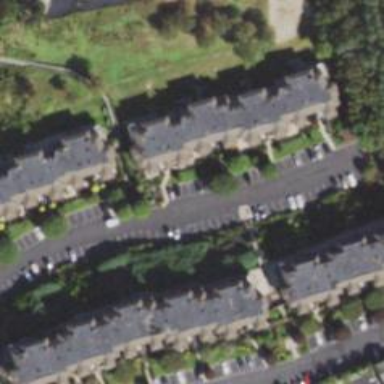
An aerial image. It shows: Footway.